Field crop: maize
Growth stage: 2
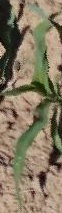
Species: maize